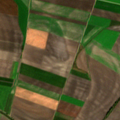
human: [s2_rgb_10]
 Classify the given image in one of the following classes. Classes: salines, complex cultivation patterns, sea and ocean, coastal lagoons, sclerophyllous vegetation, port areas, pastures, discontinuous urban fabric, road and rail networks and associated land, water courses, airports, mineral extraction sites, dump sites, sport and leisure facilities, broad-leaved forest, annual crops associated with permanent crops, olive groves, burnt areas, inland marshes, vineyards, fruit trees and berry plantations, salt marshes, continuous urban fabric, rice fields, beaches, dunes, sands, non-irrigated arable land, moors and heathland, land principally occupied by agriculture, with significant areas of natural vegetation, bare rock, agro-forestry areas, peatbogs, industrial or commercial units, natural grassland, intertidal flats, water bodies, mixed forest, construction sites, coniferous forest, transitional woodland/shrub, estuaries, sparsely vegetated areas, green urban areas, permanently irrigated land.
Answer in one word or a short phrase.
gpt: non-irrigated arable land